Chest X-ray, AP view. Patient: 74 years old, sex M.
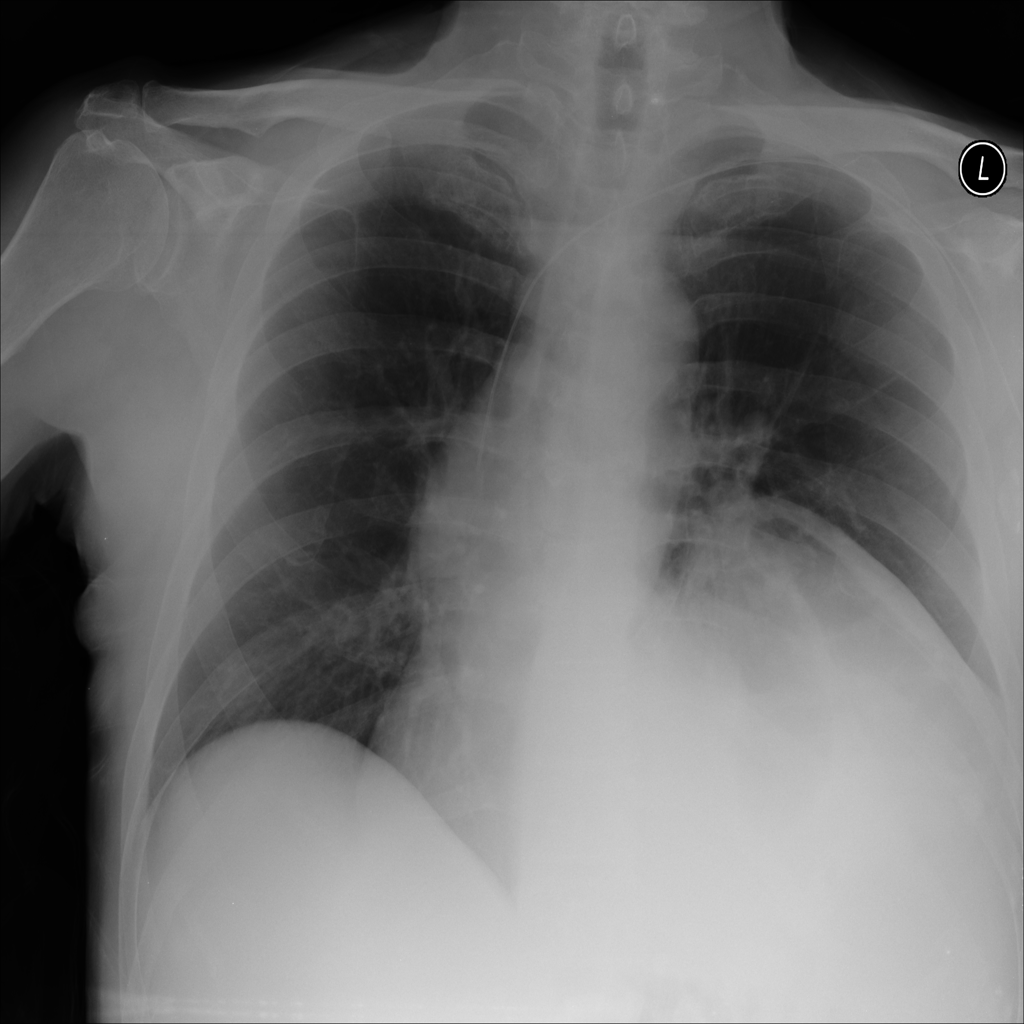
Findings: No Finding